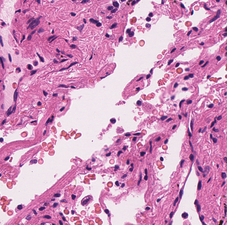
Tumor epithelial tissue: no
Tumor-associated stroma tissue: no
Normal tissue: yes